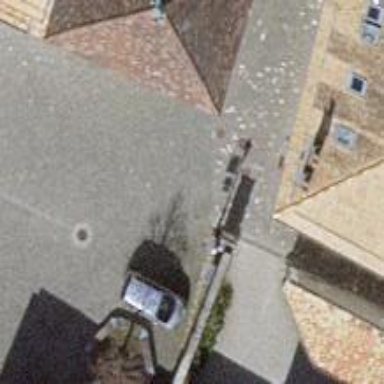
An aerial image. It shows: Living street with sett surface.